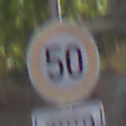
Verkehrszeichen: Geschwindigkeit50
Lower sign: HinweisDurchSinnbild13
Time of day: MorningAfternoon
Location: Outdoor (Suburban)
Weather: PartlyCloudy
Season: NotSpecified
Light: Natural